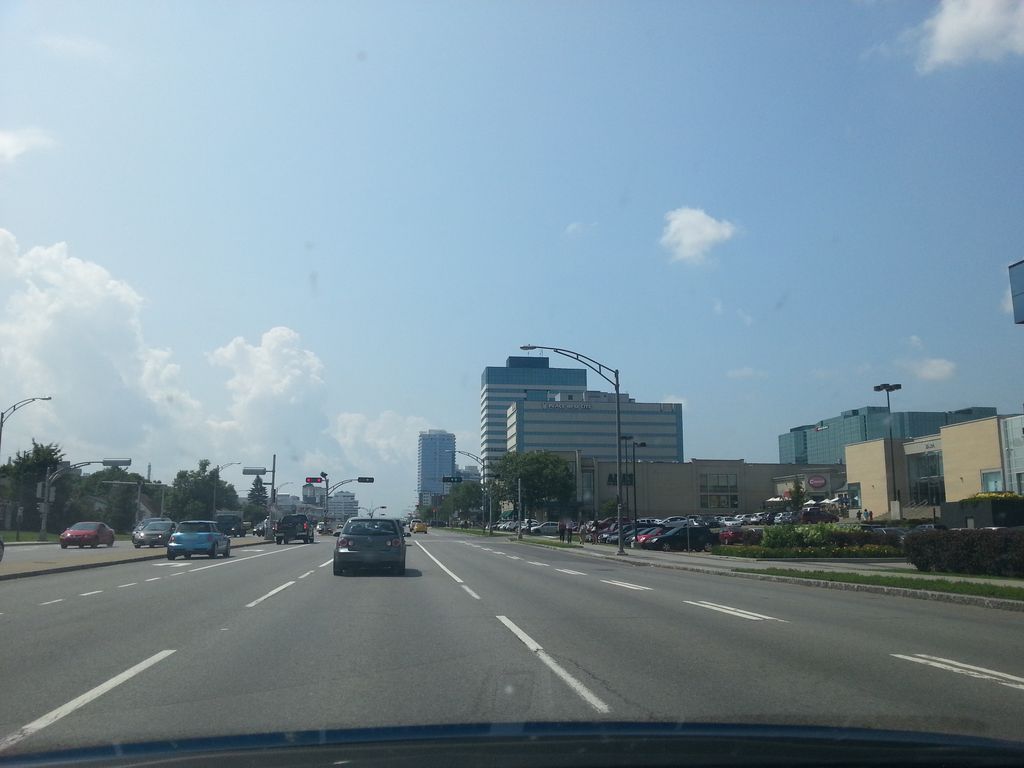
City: quebec_city